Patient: sex M, age 54
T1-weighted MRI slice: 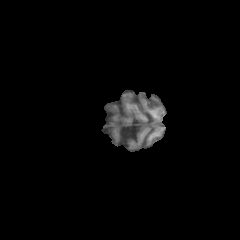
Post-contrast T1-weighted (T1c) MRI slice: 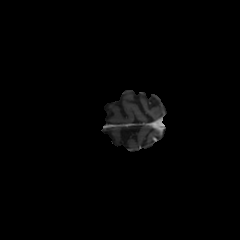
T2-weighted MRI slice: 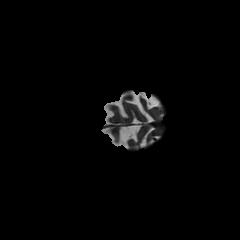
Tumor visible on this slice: no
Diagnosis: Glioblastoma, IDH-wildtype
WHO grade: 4